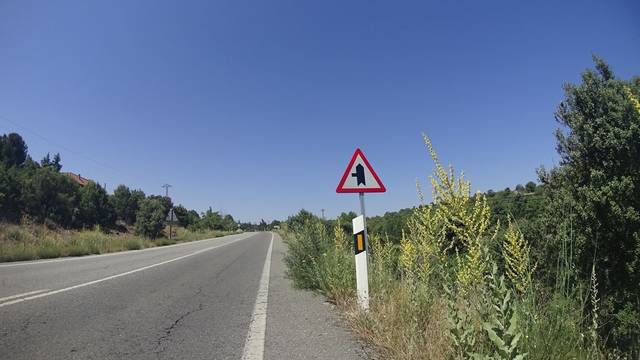
Region: Spain
Coordinates: 40.603, -3.909